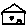
Label: house